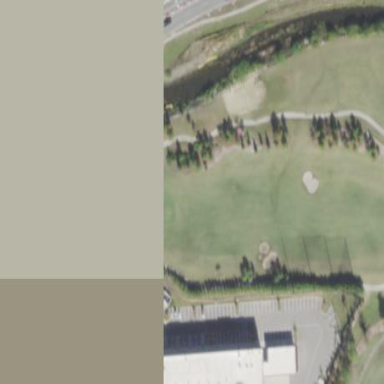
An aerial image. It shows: Grassy area designated as golf fairway.